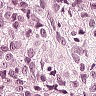
Metastatic tissue present: yes